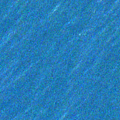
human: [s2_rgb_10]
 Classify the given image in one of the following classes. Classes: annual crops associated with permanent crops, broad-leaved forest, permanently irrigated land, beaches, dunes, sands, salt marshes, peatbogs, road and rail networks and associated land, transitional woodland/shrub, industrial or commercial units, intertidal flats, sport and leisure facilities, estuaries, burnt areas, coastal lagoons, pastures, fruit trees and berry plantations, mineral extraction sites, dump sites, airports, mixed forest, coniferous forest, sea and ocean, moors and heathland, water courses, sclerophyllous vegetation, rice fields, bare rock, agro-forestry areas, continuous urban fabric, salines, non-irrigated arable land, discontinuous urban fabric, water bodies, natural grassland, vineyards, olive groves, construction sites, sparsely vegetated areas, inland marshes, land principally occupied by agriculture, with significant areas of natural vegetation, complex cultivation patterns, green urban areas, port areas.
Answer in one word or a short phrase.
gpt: sea and ocean